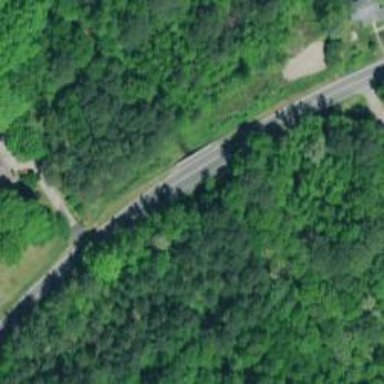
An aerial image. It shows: Tertiary road on asphalt surface on bridge.